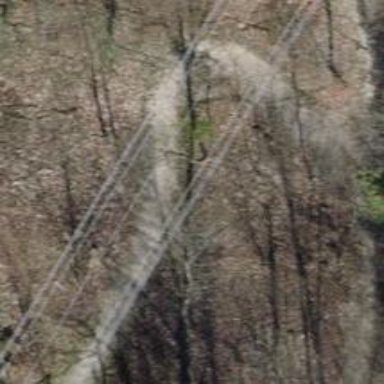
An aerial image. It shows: Unpaved path.